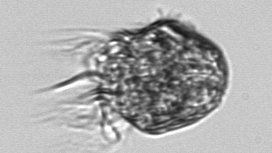
Label: Pelagostrobilidium